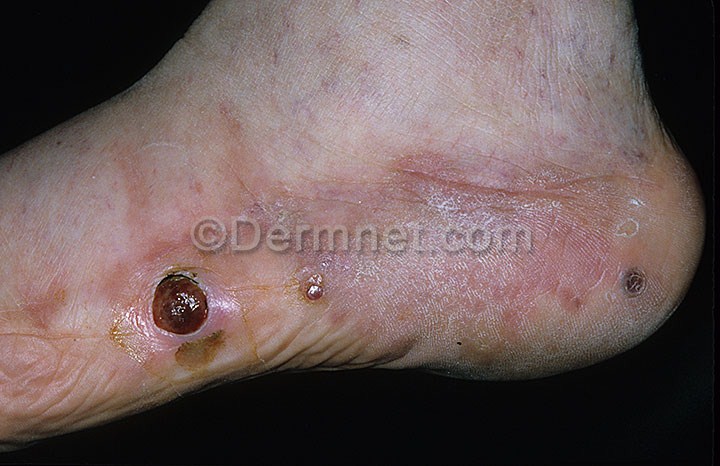
Disease: Vascular Tumors